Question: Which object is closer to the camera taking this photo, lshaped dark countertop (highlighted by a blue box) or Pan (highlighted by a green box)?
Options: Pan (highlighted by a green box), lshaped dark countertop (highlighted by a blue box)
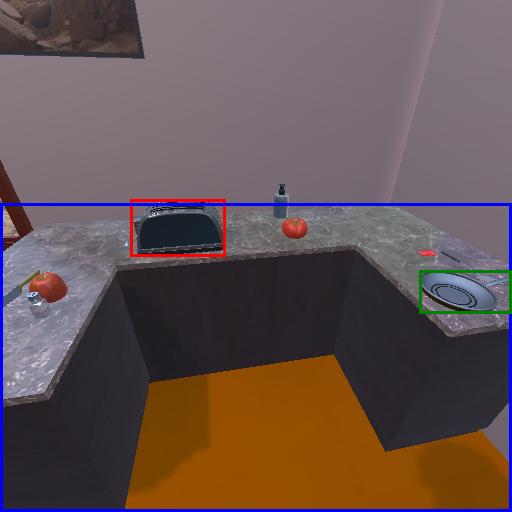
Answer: Pan (highlighted by a green box)